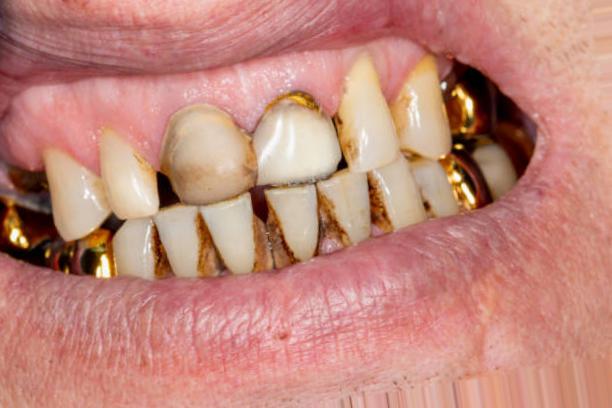
Condition: Caries